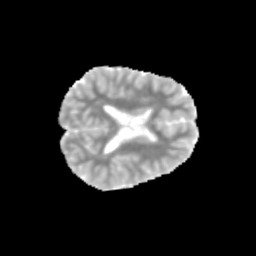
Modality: MD
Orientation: axial
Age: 11
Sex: male
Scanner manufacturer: siemens
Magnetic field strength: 3 T
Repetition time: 3.8 s
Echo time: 0.07 s